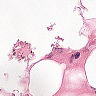
Metastatic tissue present: no